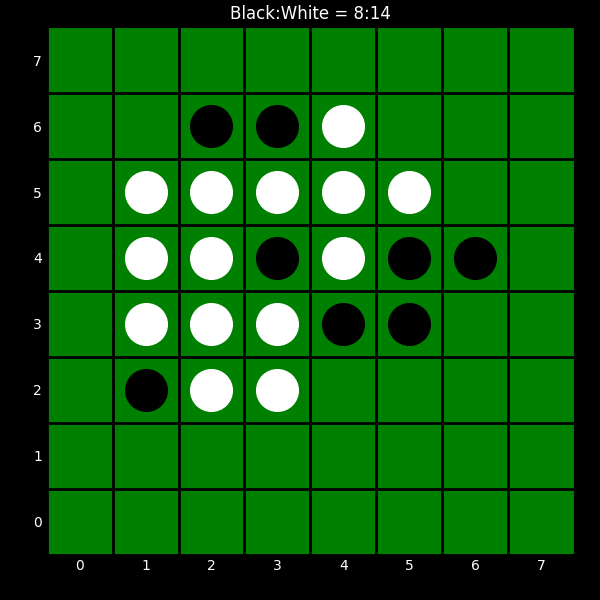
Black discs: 8
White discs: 14